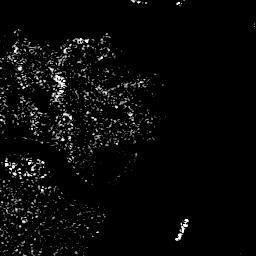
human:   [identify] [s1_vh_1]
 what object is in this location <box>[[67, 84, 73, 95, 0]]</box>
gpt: <ref>1 small ship at the bottom right</ref>